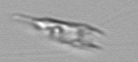
Label: Chrysochromulina_lanceolata